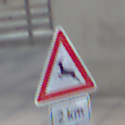
Verkehrszeichen: WildwechselRechts
Zusatzzeichen unten: Entfernungsangaben2
Umgebung: Outdoor, Urban
Tageszeit: MorningAfternoon
Wetter: PartlyCloudy
Licht: Natural
Jahreszeit: NotSpecified
Kontrast: LowContrast